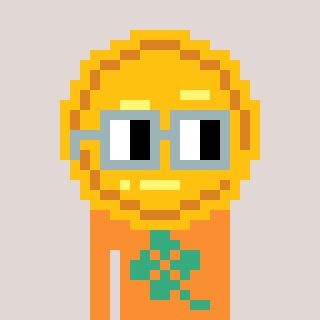
a pixel art character with square dark gray glasses, a medal-shaped head and a orange-colored body on a warm background